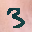
Label: 3